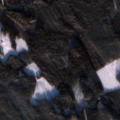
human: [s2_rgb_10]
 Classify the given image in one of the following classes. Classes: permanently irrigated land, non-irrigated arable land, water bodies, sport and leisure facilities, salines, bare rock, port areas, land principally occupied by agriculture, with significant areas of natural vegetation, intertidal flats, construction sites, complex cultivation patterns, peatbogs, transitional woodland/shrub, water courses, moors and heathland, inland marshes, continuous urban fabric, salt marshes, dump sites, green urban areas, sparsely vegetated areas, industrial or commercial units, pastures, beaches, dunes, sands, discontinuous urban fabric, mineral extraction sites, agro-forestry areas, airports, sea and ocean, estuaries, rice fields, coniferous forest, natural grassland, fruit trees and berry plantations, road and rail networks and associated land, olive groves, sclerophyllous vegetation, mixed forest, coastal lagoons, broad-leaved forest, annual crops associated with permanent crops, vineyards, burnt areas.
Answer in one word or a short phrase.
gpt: coniferous forest, mixed forest, transitional woodland/shrub